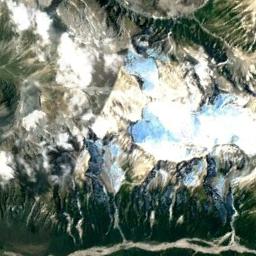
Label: snowberg